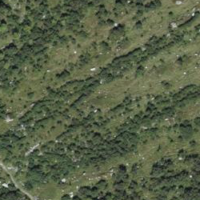
EUNIS habitat code: 26
Species observed at this site:
Dactylorhiza maculata